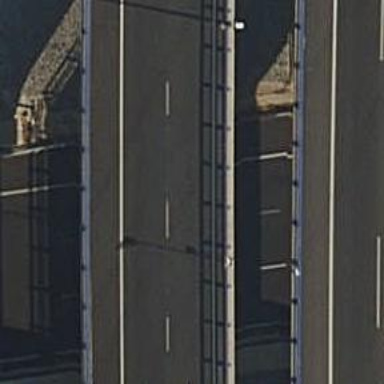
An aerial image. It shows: Motorway link bridge.